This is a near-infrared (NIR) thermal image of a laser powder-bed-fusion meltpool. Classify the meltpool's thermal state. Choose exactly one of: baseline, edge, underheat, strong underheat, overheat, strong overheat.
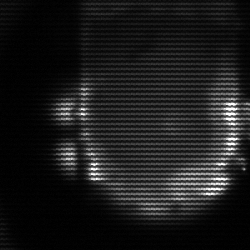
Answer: baseline